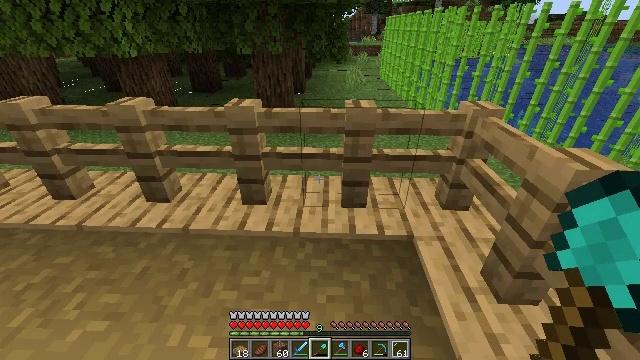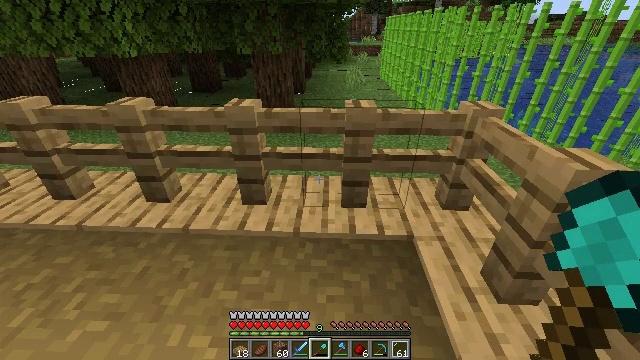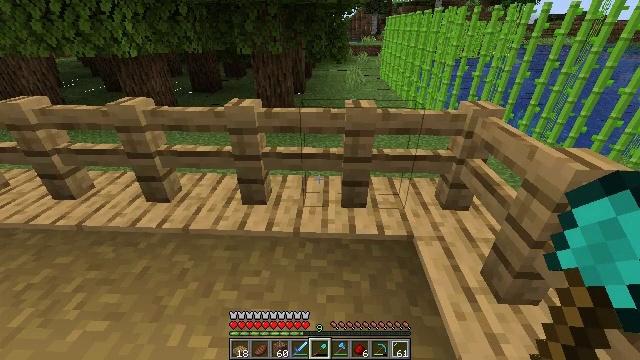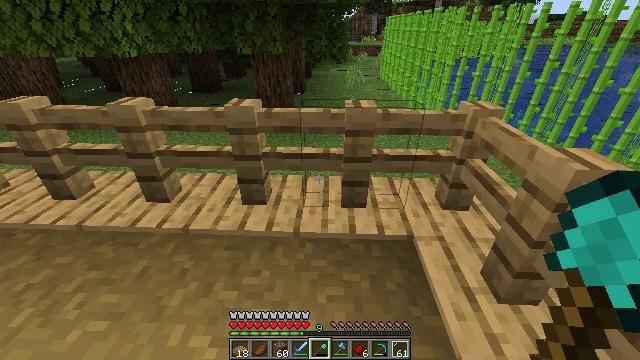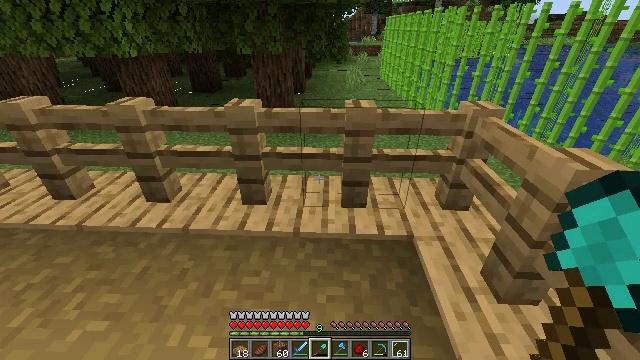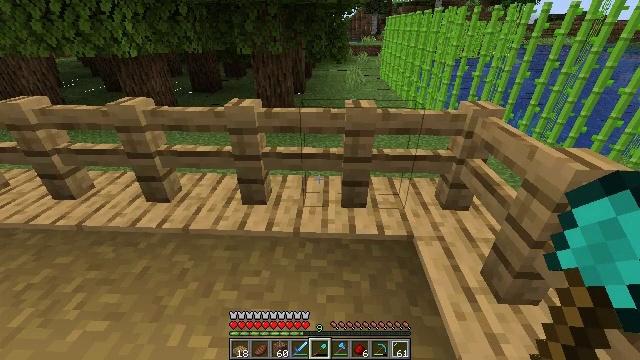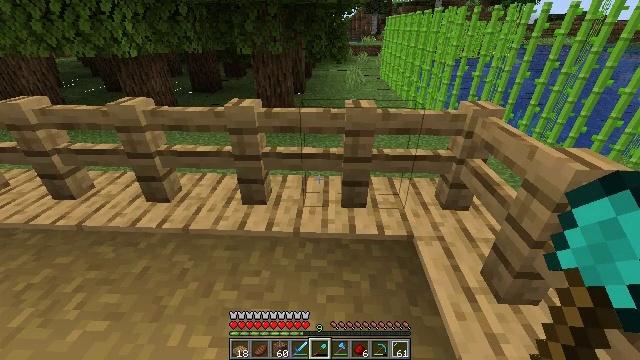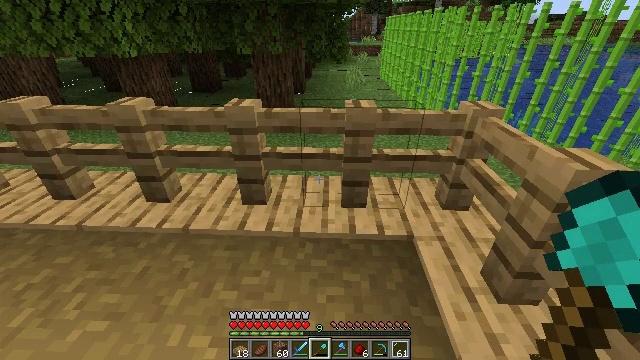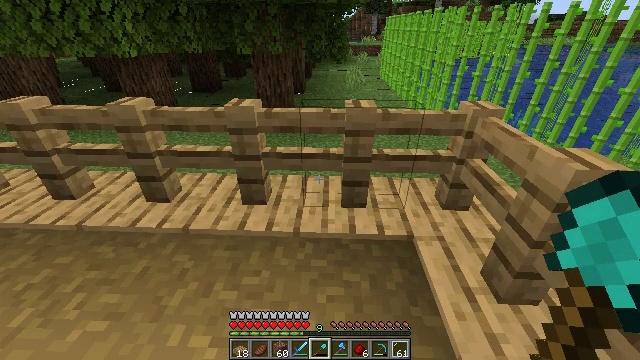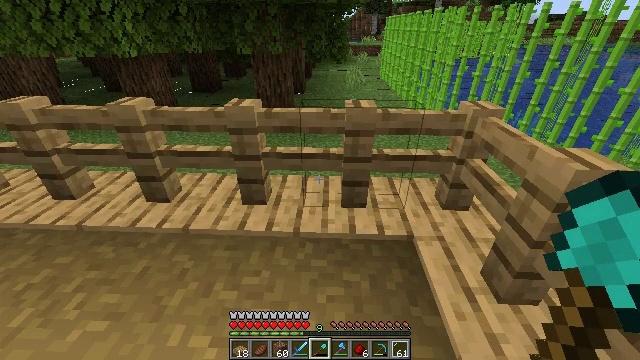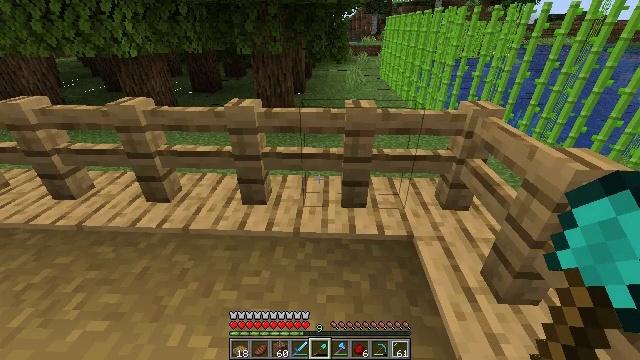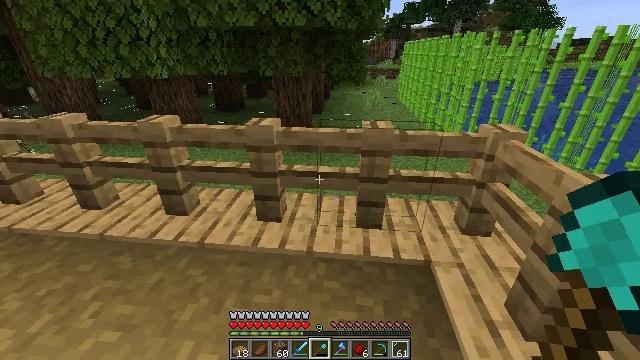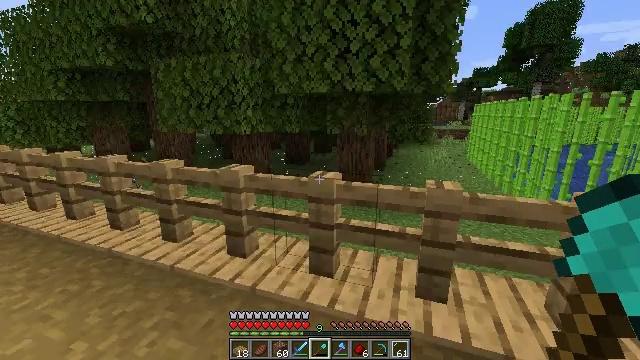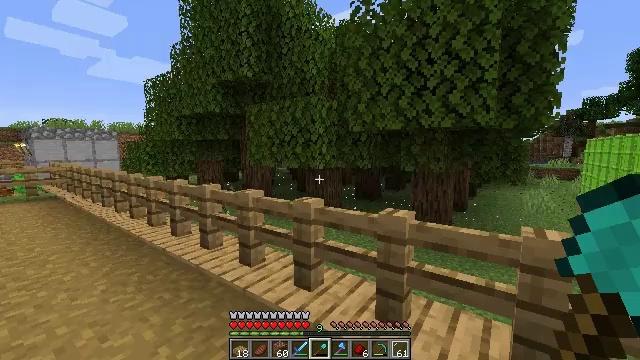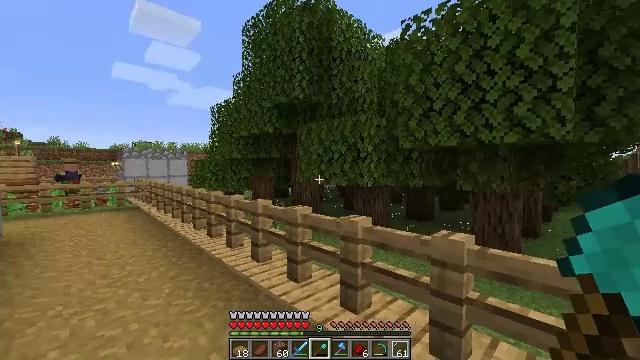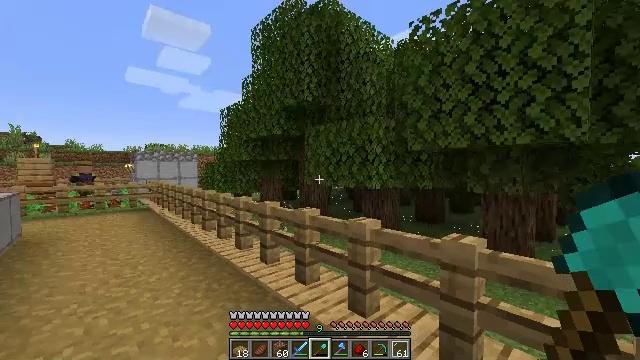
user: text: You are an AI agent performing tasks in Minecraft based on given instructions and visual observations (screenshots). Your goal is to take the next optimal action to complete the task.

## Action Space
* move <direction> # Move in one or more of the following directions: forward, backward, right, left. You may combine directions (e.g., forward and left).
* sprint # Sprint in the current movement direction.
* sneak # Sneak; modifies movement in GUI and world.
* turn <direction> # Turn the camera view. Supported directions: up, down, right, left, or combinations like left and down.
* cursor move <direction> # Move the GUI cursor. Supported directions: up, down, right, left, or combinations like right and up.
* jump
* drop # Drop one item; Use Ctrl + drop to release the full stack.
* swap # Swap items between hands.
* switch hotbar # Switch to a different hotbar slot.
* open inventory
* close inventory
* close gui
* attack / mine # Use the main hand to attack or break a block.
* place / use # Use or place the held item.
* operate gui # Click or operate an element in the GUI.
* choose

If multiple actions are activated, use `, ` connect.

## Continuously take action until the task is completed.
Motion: motion action
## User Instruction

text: Harvest carrots from the farmland.
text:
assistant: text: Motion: no_op
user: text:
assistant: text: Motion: no_op
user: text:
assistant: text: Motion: no_op
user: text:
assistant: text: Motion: no_op
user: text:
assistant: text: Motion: no_op
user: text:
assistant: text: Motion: no_op
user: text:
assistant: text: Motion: no_op
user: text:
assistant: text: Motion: no_op
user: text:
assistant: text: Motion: no_op
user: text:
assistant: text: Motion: no_op
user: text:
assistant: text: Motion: turn left and up
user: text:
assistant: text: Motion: turn left and up
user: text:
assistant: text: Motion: turn left and up
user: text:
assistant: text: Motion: turn left and up
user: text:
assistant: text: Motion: turn left
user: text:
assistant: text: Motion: no_op
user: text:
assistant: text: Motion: no_op
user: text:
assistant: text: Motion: no_op
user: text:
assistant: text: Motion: no_op
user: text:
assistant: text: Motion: no_op
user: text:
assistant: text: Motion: no_op
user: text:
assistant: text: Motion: no_op
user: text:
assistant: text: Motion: no_op
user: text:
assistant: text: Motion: no_op
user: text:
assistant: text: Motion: no_op
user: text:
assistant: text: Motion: no_op
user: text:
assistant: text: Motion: no_op
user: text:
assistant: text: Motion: no_op
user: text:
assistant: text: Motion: no_op
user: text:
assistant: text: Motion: no_op